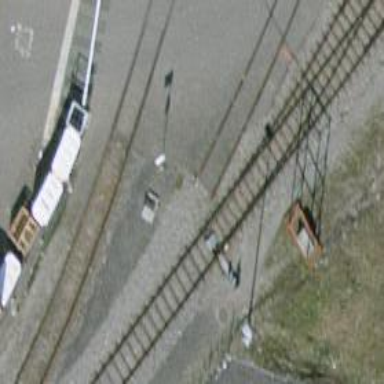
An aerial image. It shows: Railway switch.